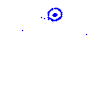
Particle: pion